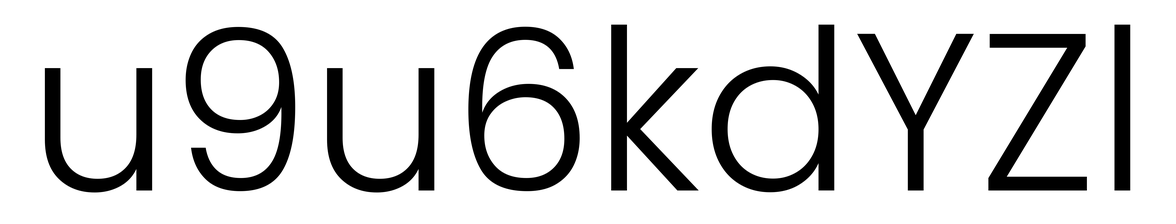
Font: Poppins-Light